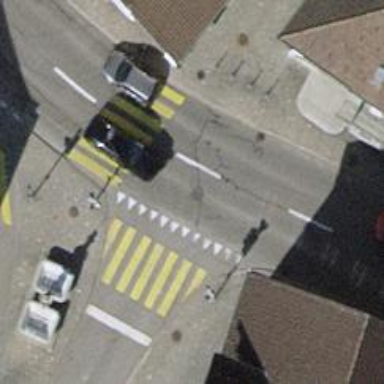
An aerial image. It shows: Bollard barrier.